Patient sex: M
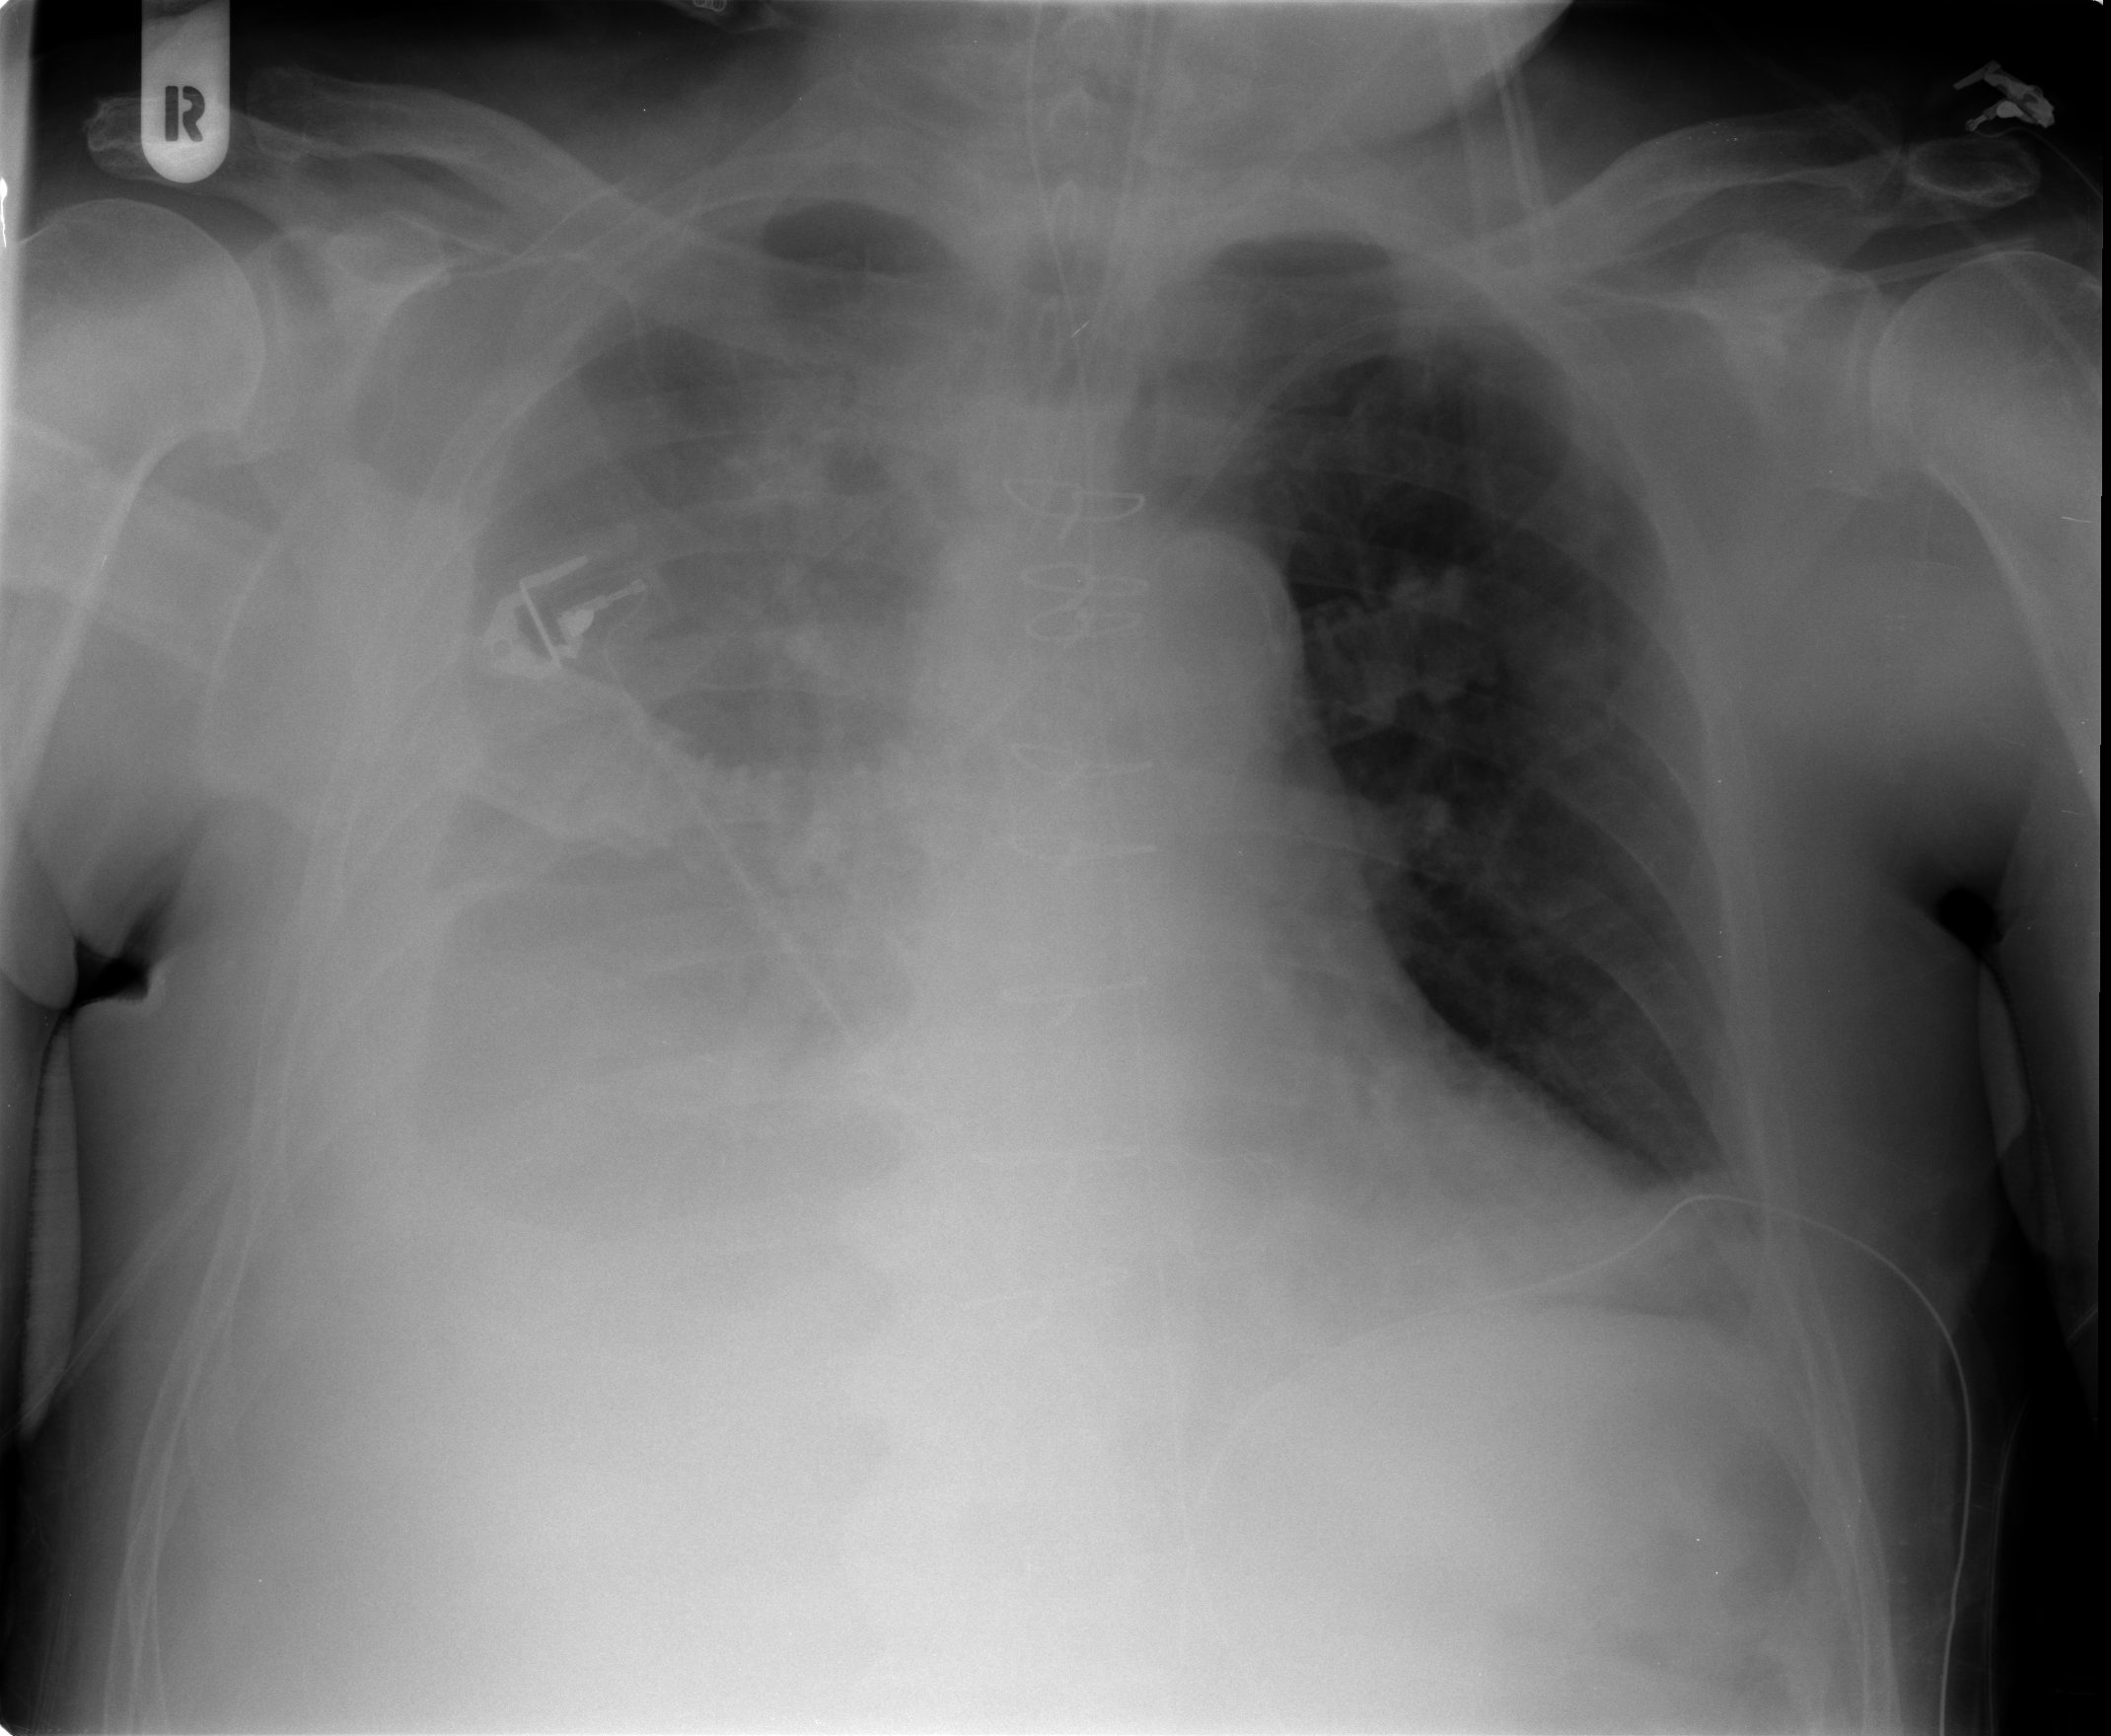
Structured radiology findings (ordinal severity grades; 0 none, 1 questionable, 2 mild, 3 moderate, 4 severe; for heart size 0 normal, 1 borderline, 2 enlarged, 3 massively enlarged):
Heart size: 2
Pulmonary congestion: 0
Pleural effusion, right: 3
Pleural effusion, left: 1
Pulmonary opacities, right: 1
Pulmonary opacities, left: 0
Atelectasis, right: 2
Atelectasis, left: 2